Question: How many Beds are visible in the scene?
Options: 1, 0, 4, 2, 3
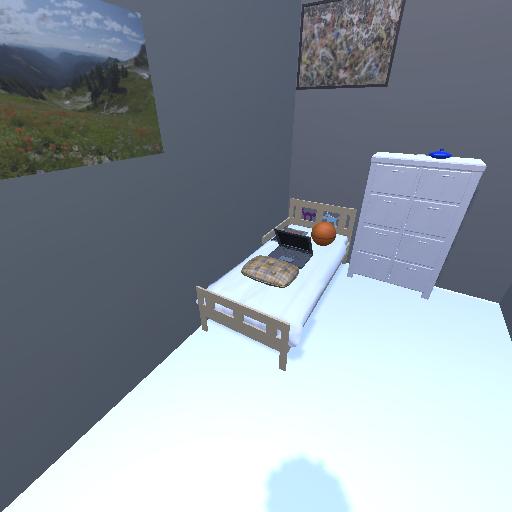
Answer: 1